Question: I am working on a simple iphone app. I am attempting to style it by setting an image for the navigation item bar. using this code
'''
self.navigationItem.title=@"Test";
UIImageView *imageView = [[UIImageView alloc] initWithImage:[UIImage imageNamed:@"navbar_bg.png"]];
self.navigationItem.titleView = imageView;
'''
First, must I have the title of my view show up but, once i load the picture it covers this title. So, how can I make it so that my title (test in this case) will be untop my image.
But my biggest issue is that, why does my navbar image show like how it does in image B, why is the back button pushing the image to the side. ( it is the same image) Would like if I could be told how to correct this.
Thanks

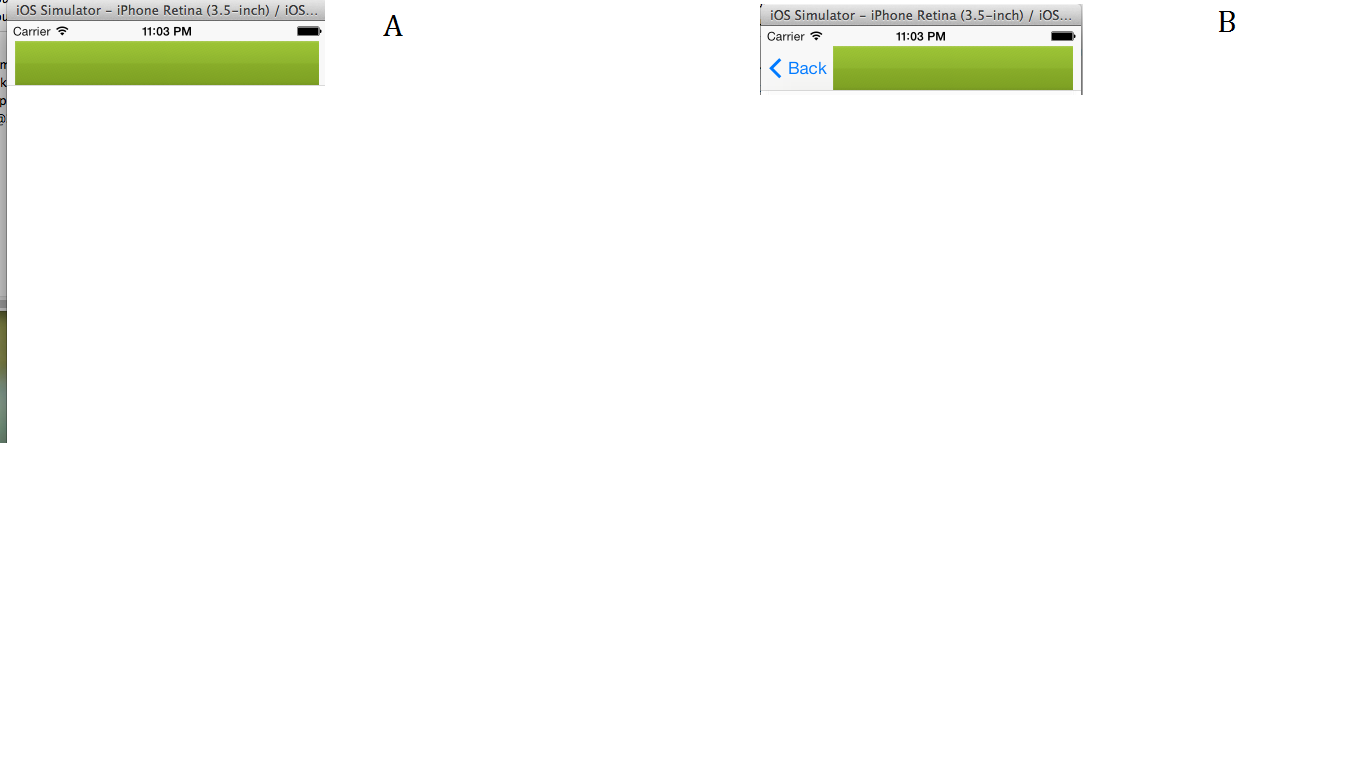
Answer: Use the following code and it should fix your problem.
'''
UIImage * image = [UIImage imageNamed:@"navbar_bg"];
[self.navigationController.navigationBar setBackgroundImage:image forBarMetrics:UIBarMetricsDefault];
self.navigationController.navigationBar.shadowImage = [UIImage new];
self.navigationController.navigationBar.translucent = NO;
'''